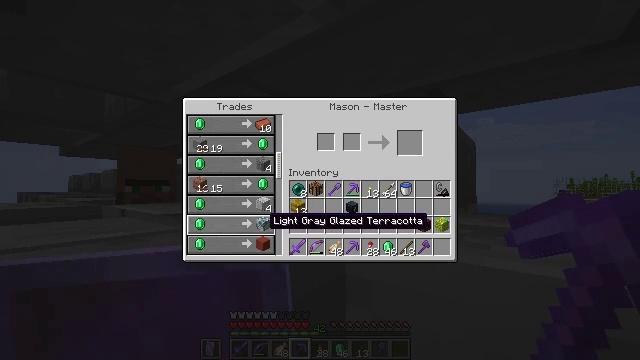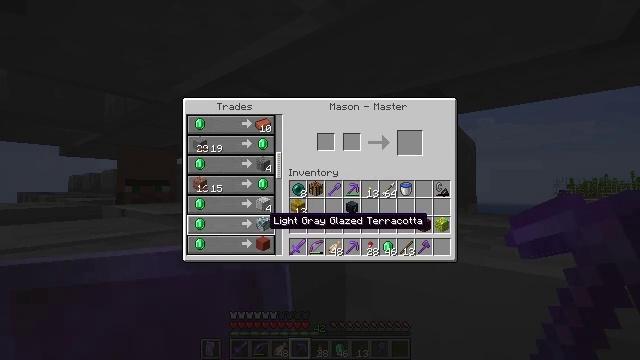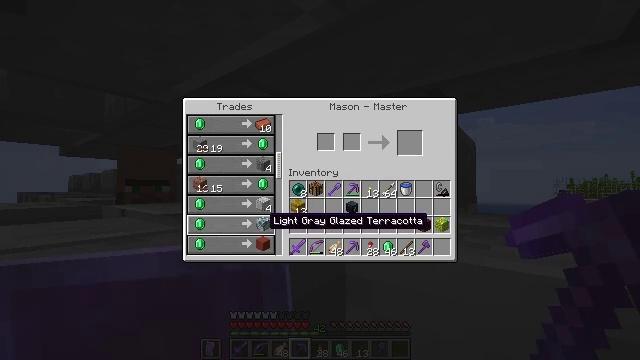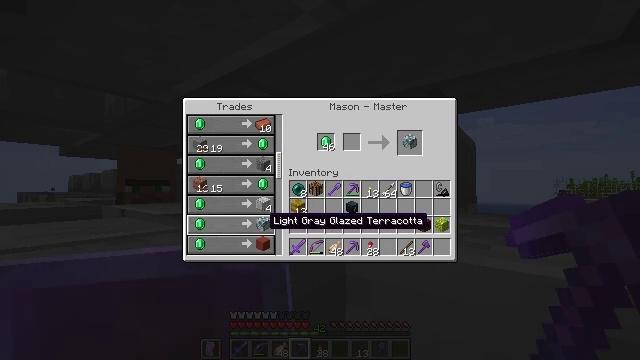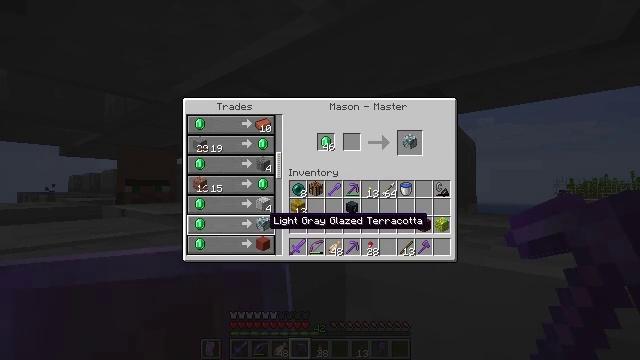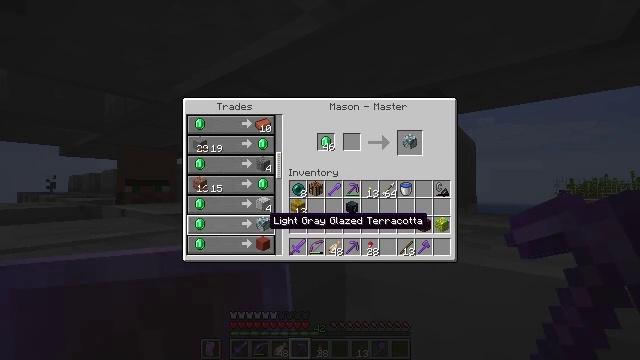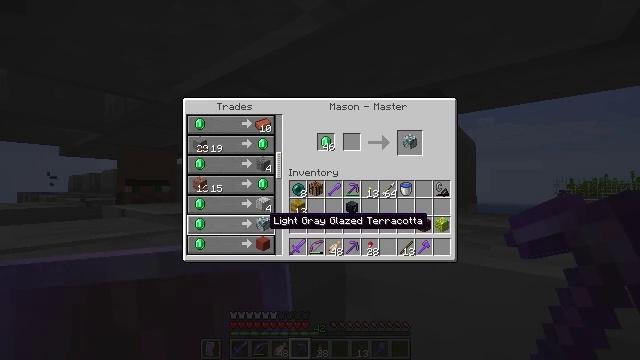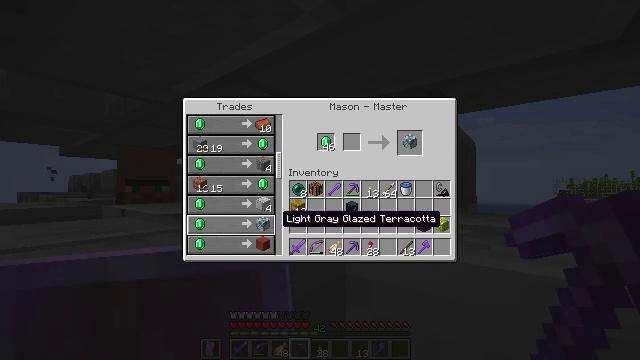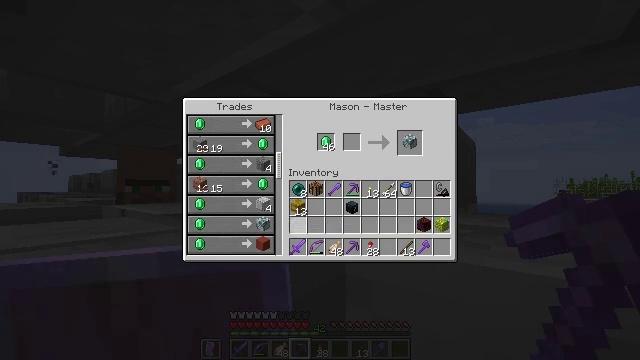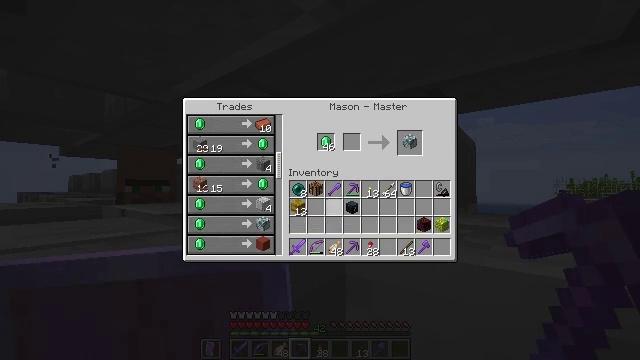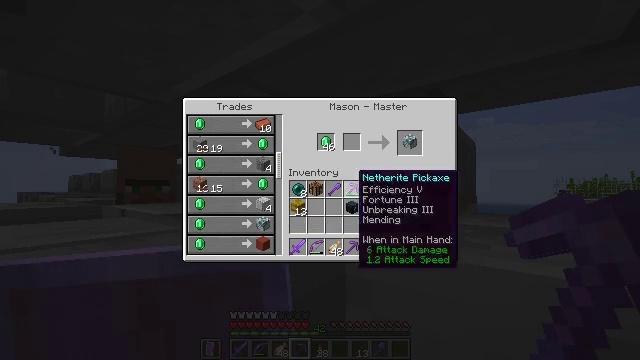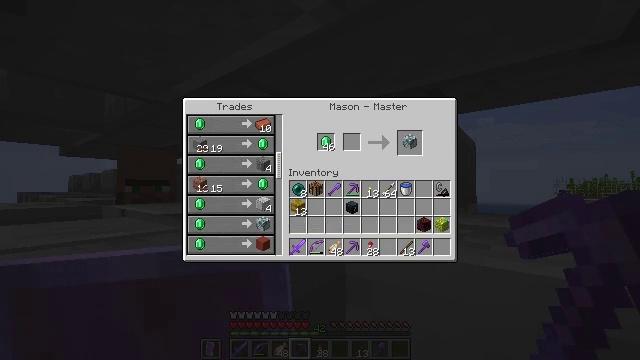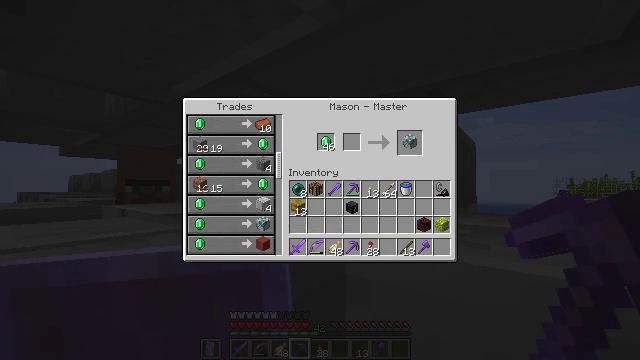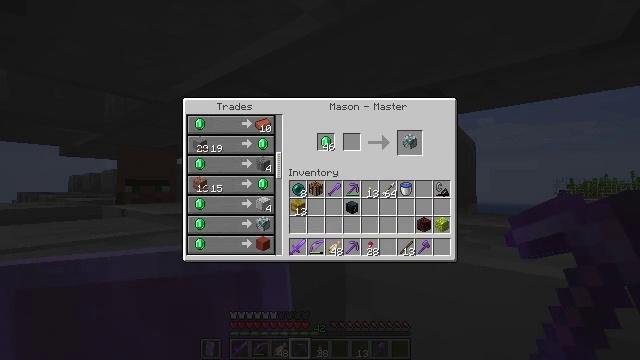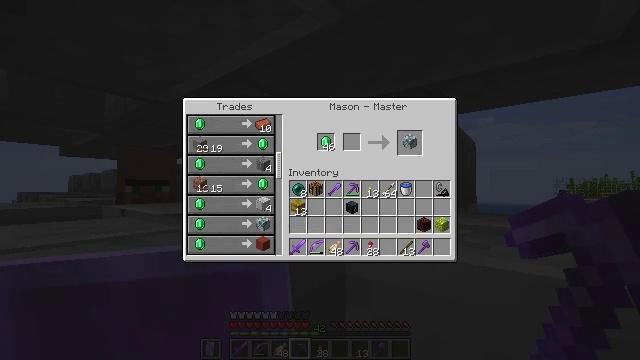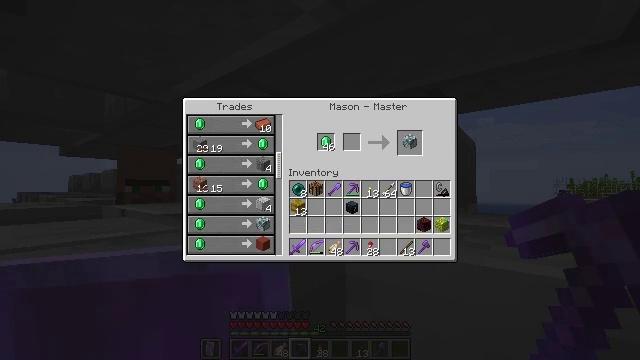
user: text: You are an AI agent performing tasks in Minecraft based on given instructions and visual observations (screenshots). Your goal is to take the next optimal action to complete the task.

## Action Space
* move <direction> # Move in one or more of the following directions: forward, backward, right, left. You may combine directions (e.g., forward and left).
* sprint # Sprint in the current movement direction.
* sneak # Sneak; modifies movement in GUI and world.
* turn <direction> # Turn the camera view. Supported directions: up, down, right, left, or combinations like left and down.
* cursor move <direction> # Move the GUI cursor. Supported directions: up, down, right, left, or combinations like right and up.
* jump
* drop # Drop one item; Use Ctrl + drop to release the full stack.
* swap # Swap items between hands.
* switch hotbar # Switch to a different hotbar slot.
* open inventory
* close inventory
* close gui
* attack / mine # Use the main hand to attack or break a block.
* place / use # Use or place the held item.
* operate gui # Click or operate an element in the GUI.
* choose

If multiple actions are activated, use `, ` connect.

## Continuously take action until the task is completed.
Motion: motion action
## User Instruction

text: craft item light gray glazed terracotta
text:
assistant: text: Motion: no_op
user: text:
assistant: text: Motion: no_op
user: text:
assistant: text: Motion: attack / mine
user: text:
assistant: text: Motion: attack / mine
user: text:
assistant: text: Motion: attack / mine
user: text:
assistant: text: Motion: no_op
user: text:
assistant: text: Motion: turn right
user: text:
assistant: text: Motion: turn right and up
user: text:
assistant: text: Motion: turn right and up
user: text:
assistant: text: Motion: turn right and up
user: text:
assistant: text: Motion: turn right and up
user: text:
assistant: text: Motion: turn right and up
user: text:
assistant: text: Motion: turn right
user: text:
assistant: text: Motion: no_op
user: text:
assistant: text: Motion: no_op
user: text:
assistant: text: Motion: no_op
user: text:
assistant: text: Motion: no_op
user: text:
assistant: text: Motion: no_op
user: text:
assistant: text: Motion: turn right
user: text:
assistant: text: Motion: no_op
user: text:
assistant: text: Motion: no_op
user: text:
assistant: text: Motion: no_op
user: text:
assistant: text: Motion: no_op
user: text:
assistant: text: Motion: no_op
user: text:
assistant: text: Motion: no_op
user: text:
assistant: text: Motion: no_op
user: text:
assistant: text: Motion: attack / mine
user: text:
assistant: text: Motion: attack / mine
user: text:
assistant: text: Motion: attack / mine
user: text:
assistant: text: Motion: no_op